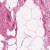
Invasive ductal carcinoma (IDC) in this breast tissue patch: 0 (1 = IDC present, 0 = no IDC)